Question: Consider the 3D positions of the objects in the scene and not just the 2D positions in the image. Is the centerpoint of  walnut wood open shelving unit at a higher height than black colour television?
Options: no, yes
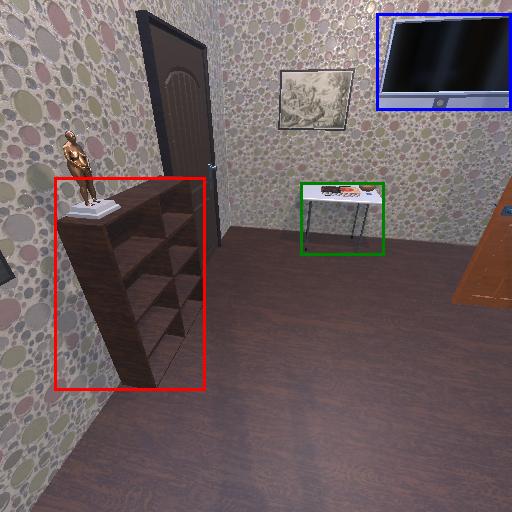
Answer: no